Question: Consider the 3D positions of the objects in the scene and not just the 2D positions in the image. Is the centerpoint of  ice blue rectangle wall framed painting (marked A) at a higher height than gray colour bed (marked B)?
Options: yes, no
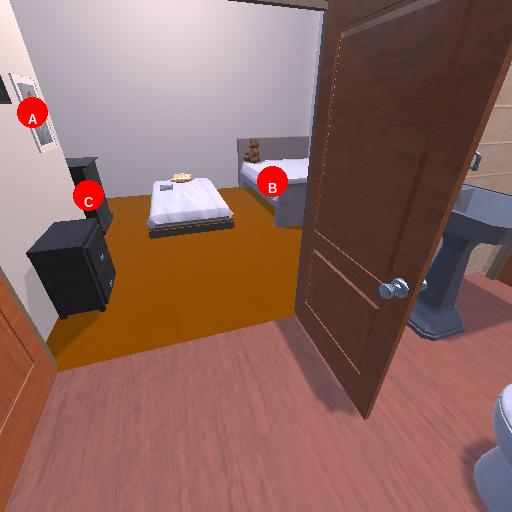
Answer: yes